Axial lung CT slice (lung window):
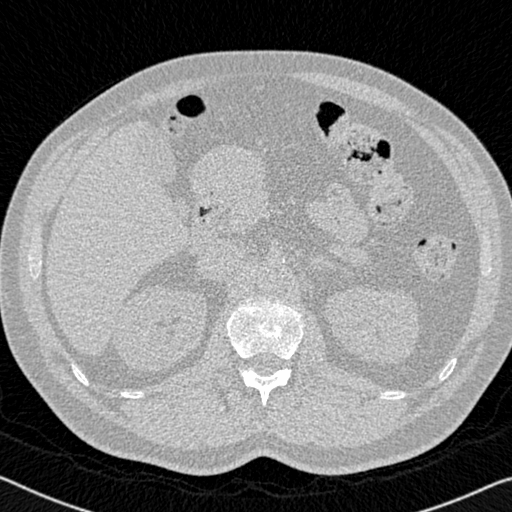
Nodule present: no